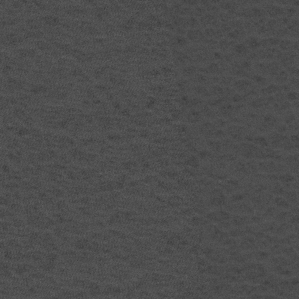
Label: frost